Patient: sex M, age 70
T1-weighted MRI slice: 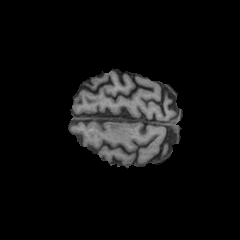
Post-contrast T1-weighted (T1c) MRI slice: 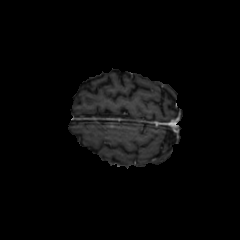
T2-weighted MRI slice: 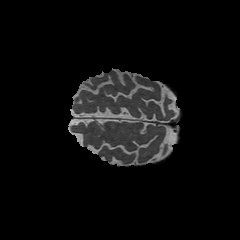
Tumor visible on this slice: yes
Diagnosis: Glioblastoma, IDH-wildtype
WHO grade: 4